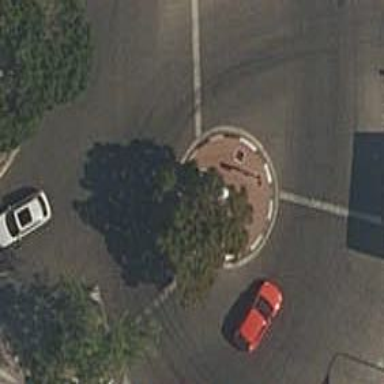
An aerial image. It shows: Mini roundabout on the road.